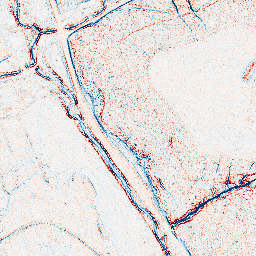
Category: edge_preserving
Decomposition family: anisotropic_diffusion
Decomposition parameters: iterations: 5
kappa: 100
gamma: 0.05
Upsampling method: quintic
Upsampling parameters: scale: 2
Upsampling scale: 2